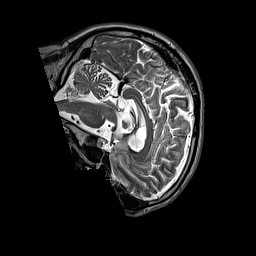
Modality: T2w
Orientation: sagittal
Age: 49
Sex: male
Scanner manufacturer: siemens
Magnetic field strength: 3 T
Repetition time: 3.2 s
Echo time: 0.212 s